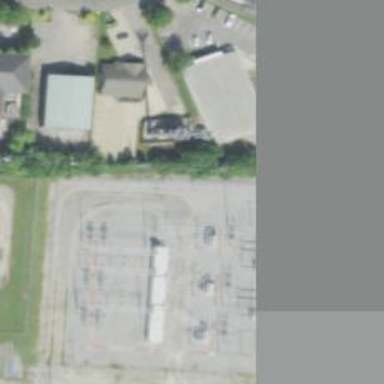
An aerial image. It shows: Man-made mast used for communication purposes.